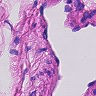
Metastatic tissue present: no